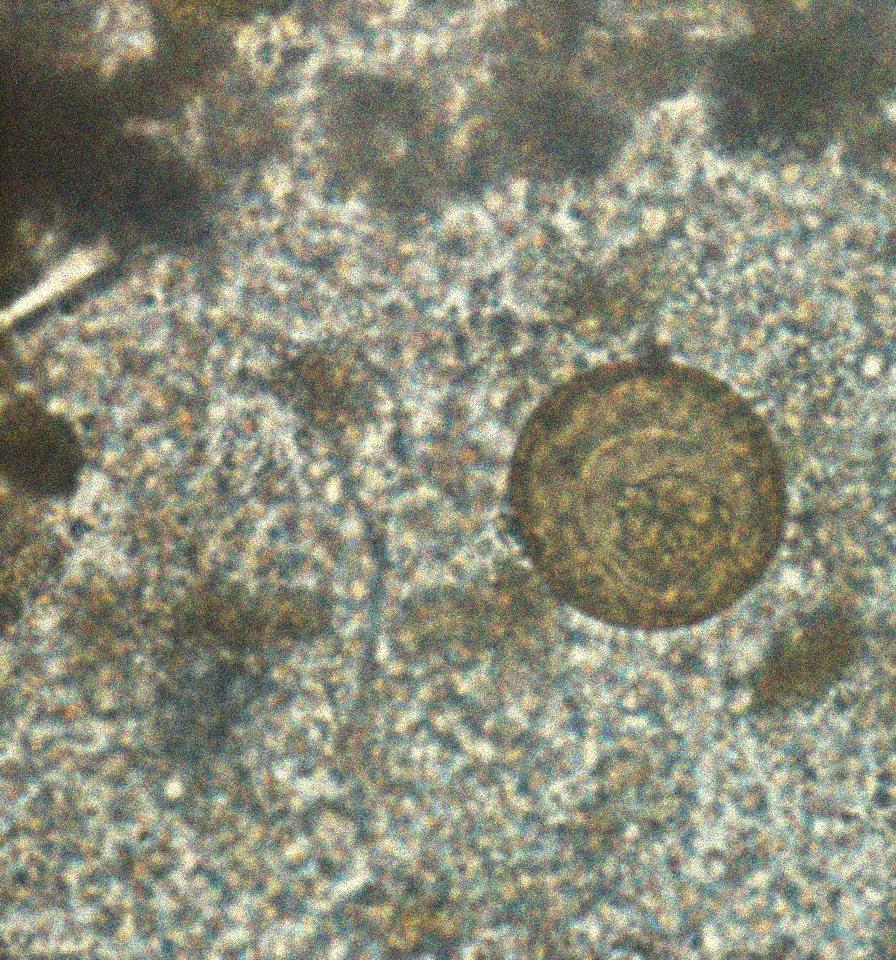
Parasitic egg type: Hymenolepis diminuta